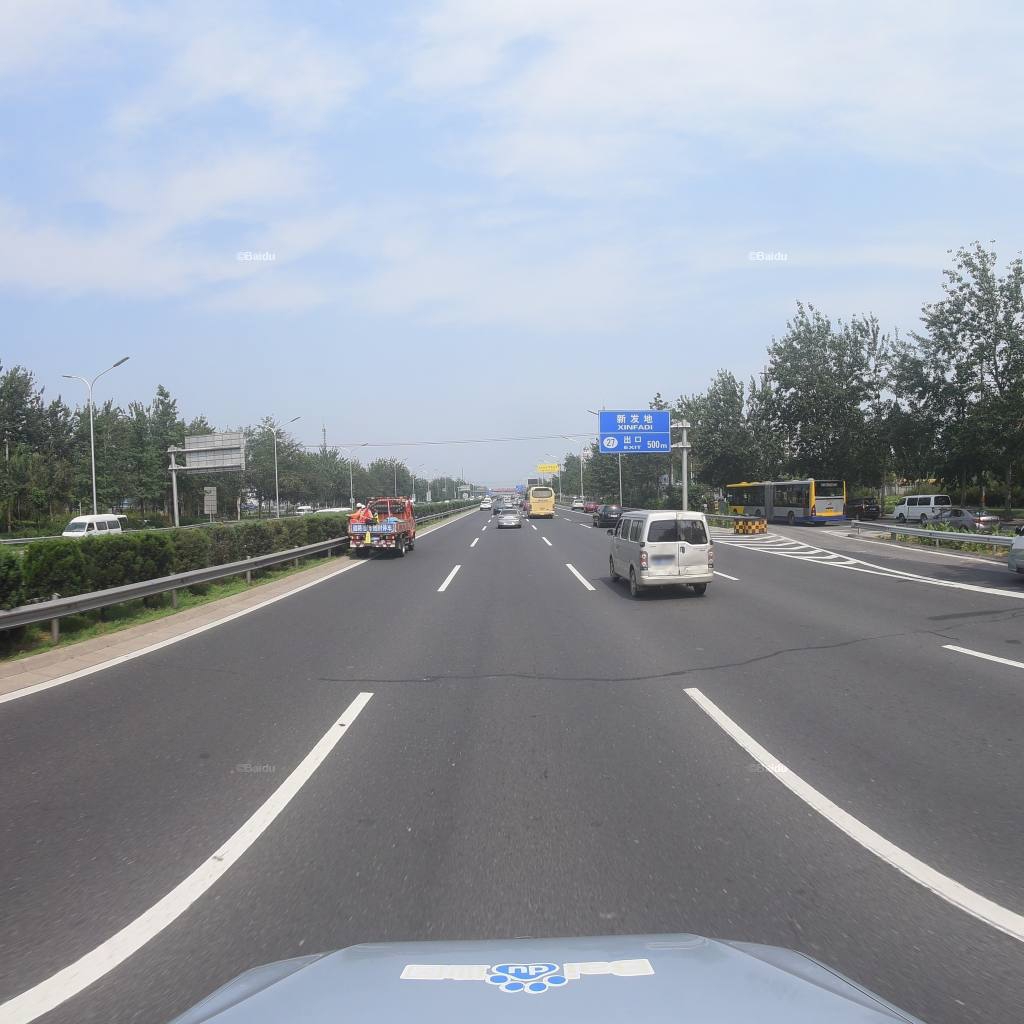
Region: Fengtai
Road damage annotations: transverse patch, transverse patch